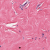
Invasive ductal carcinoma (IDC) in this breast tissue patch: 0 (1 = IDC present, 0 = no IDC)